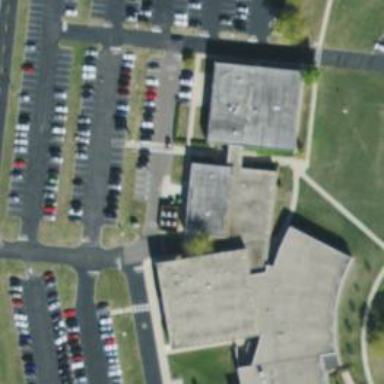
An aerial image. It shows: College building.